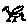
Label: bird